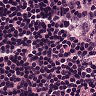
Metastatic tissue present: no